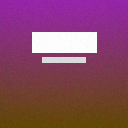
Screen state: on